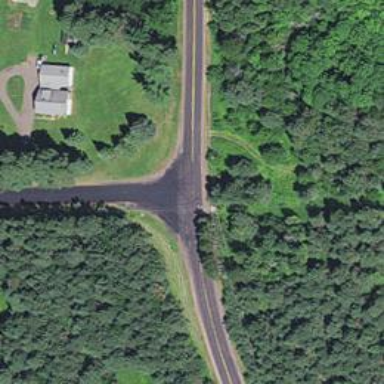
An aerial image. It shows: Secondary road with asphalt surface.